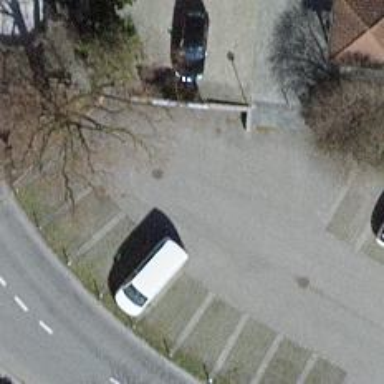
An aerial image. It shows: Paved parking aisle in service road.